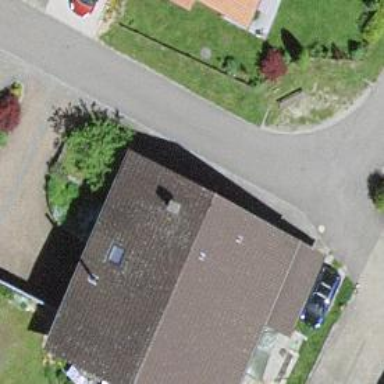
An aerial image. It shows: Residential building.